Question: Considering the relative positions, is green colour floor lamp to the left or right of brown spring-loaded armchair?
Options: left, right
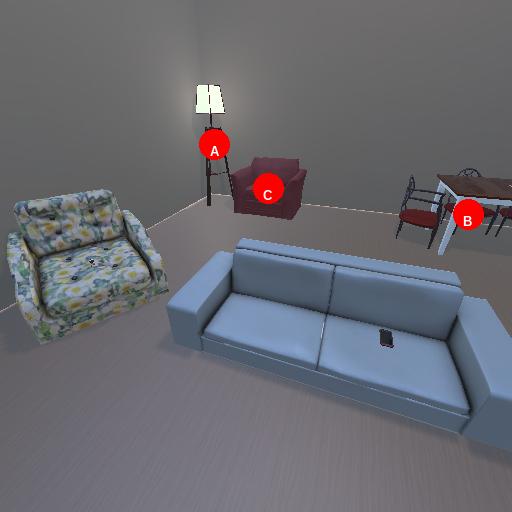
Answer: left